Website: crate-barrel
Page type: cart
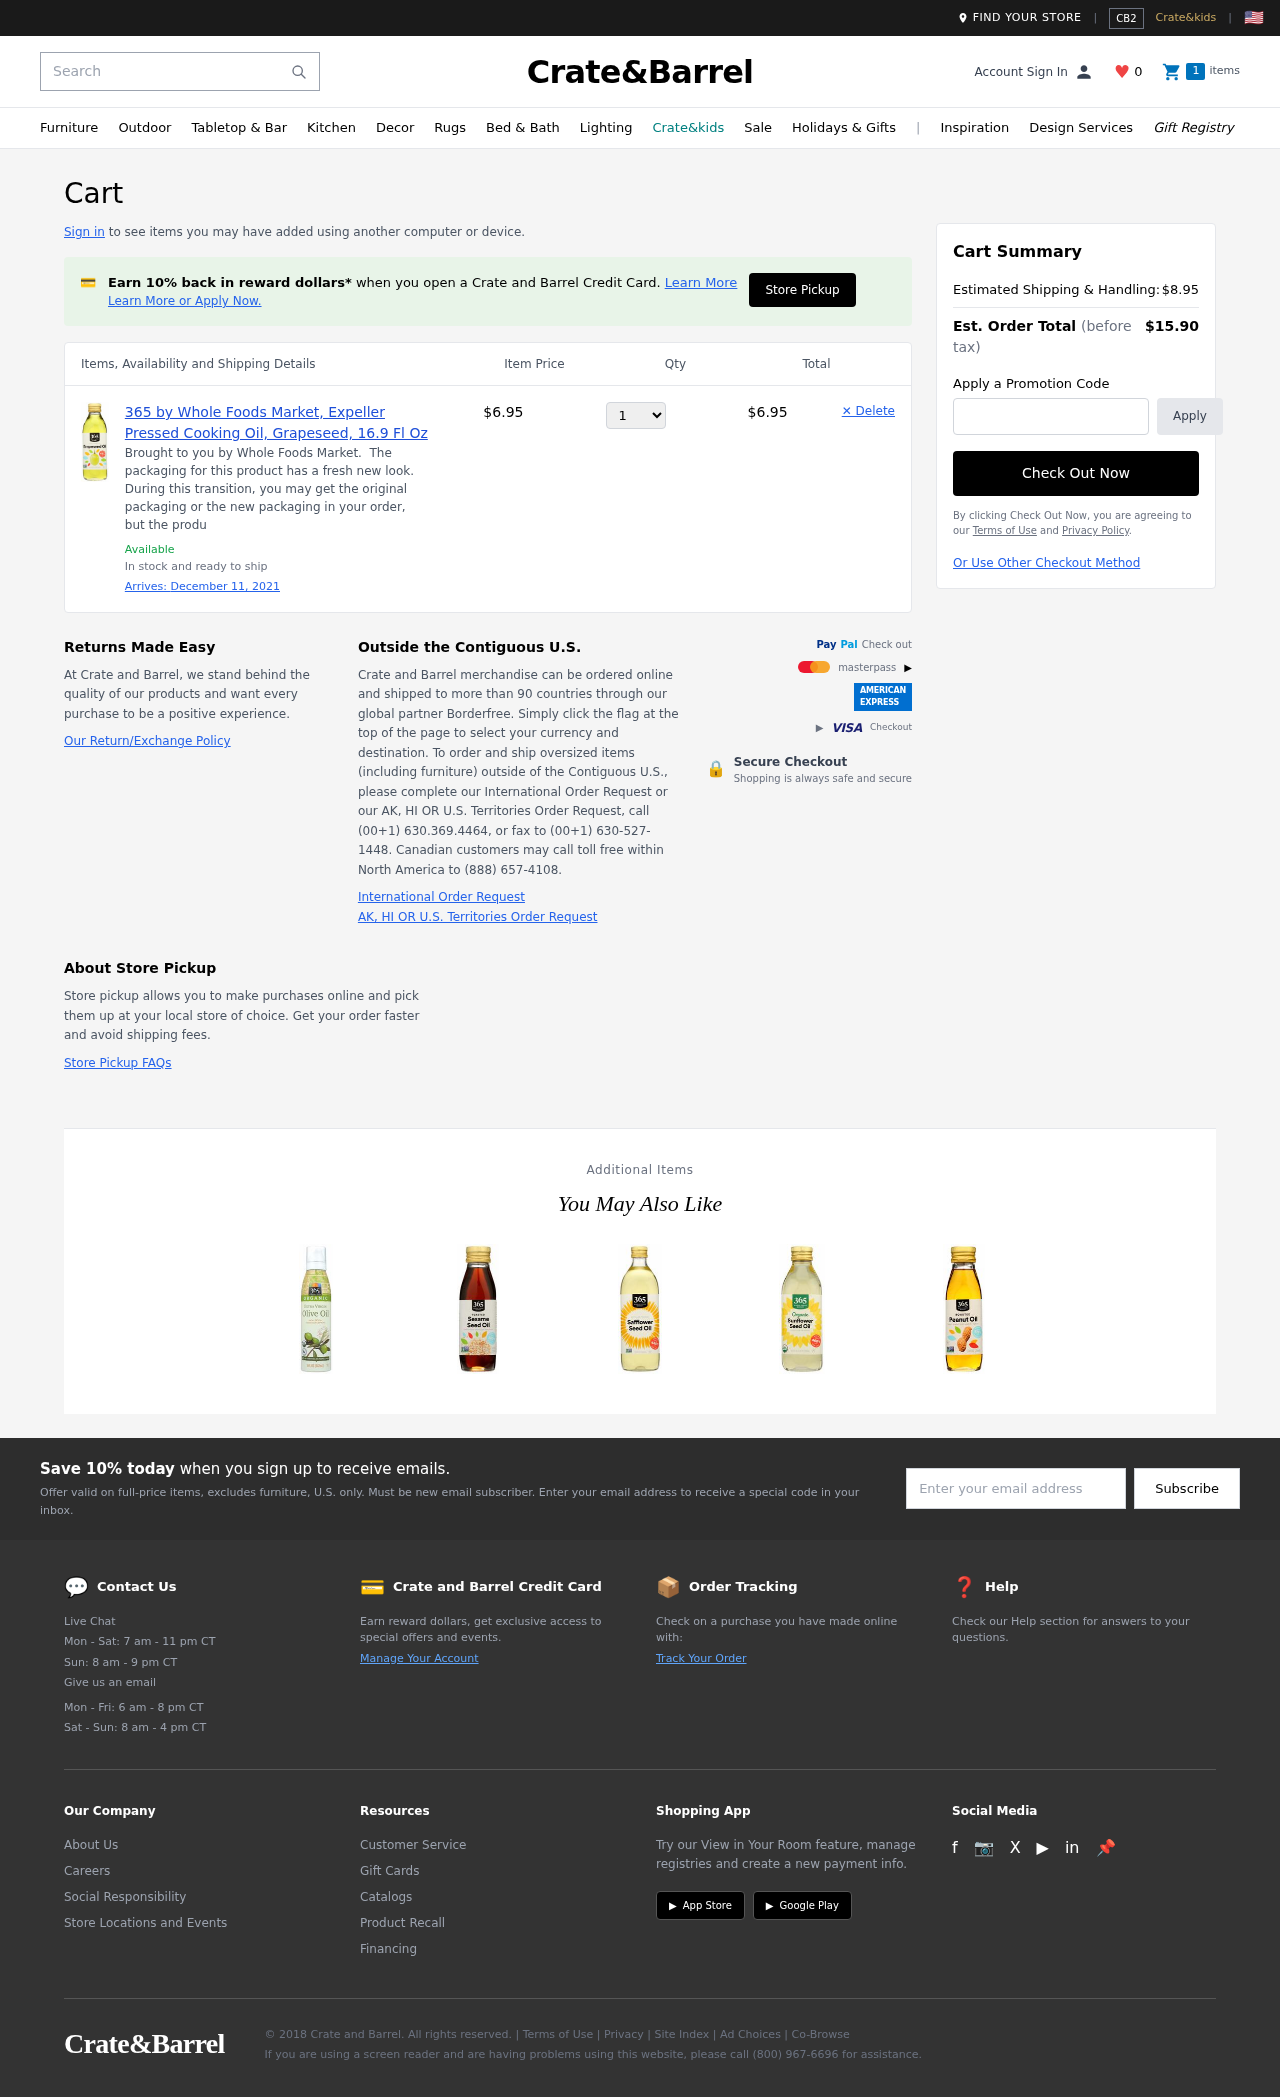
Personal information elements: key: PII_PROMO_CODE
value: FALL76
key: PII_EMAIL
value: belindalynn@yahoo.com
Product elements: key: PRODUCT1_DESC
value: Brought to you by Whole Foods Market.  The packaging for this product has a fresh new look. During this transition, you may get the original packaging or the new packaging in your order, but the produ
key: PRODUCT1_NAME
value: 365 by Whole Foods Market, Expeller Pressed Cooking Oil, Grapeseed, 16.9 Fl Oz
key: PRODUCT1_PRICE
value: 6.95
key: PRODUCT1_QUANTITY
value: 1
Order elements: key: ORDER_DELIVERY_DATE
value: December 11, 2021
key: ORDER_SUBTOTAL
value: $6.95
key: ORDER_SHIPPING_COST
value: $8.95
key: ORDER_TOTAL
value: $15.90